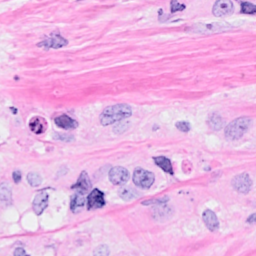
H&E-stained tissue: Breast